Question: i did this but its not showing any log on the console even after running
'''
kitchen test -l info
'''

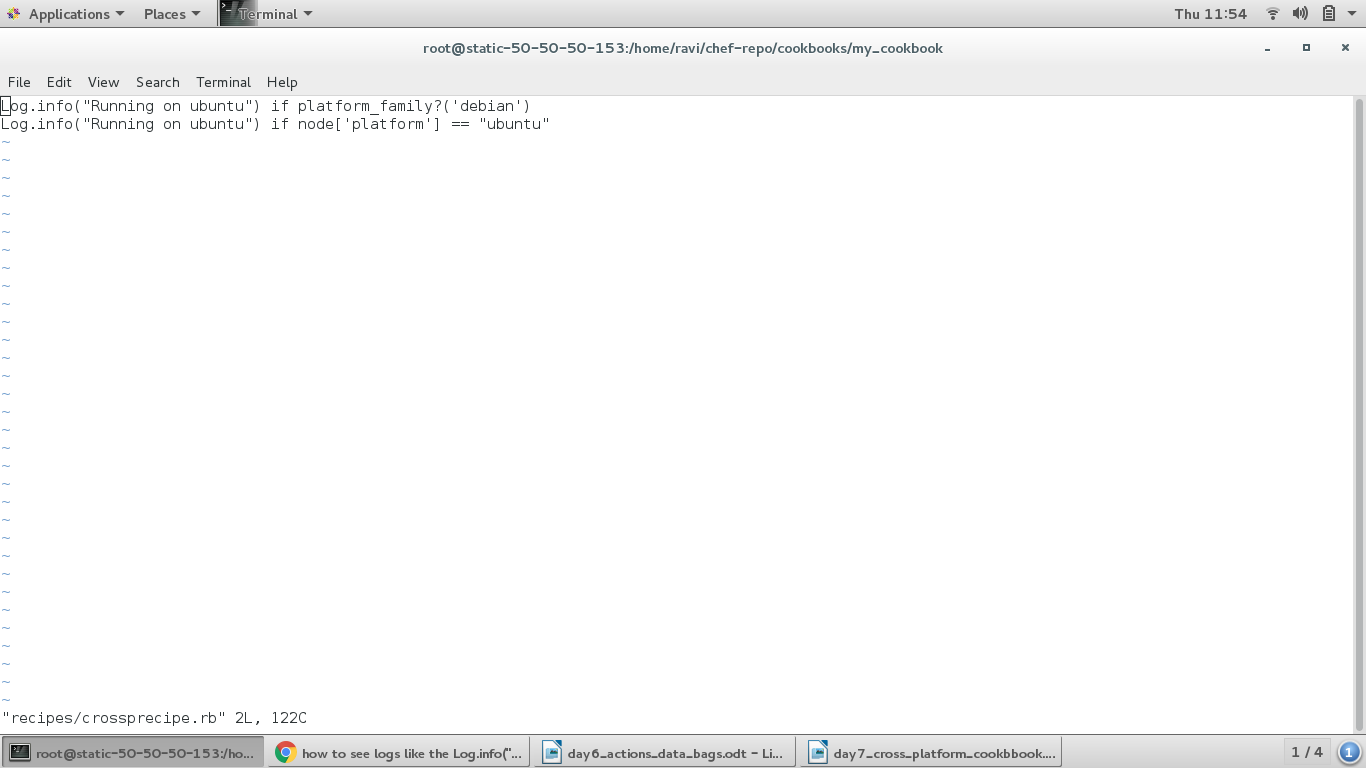
Answer: The '-l' on the command line sets the log level for kitchen itself, not Chef. That is controlled via the 'log_level' key in your provisioned config section.